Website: lowes
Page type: receipt
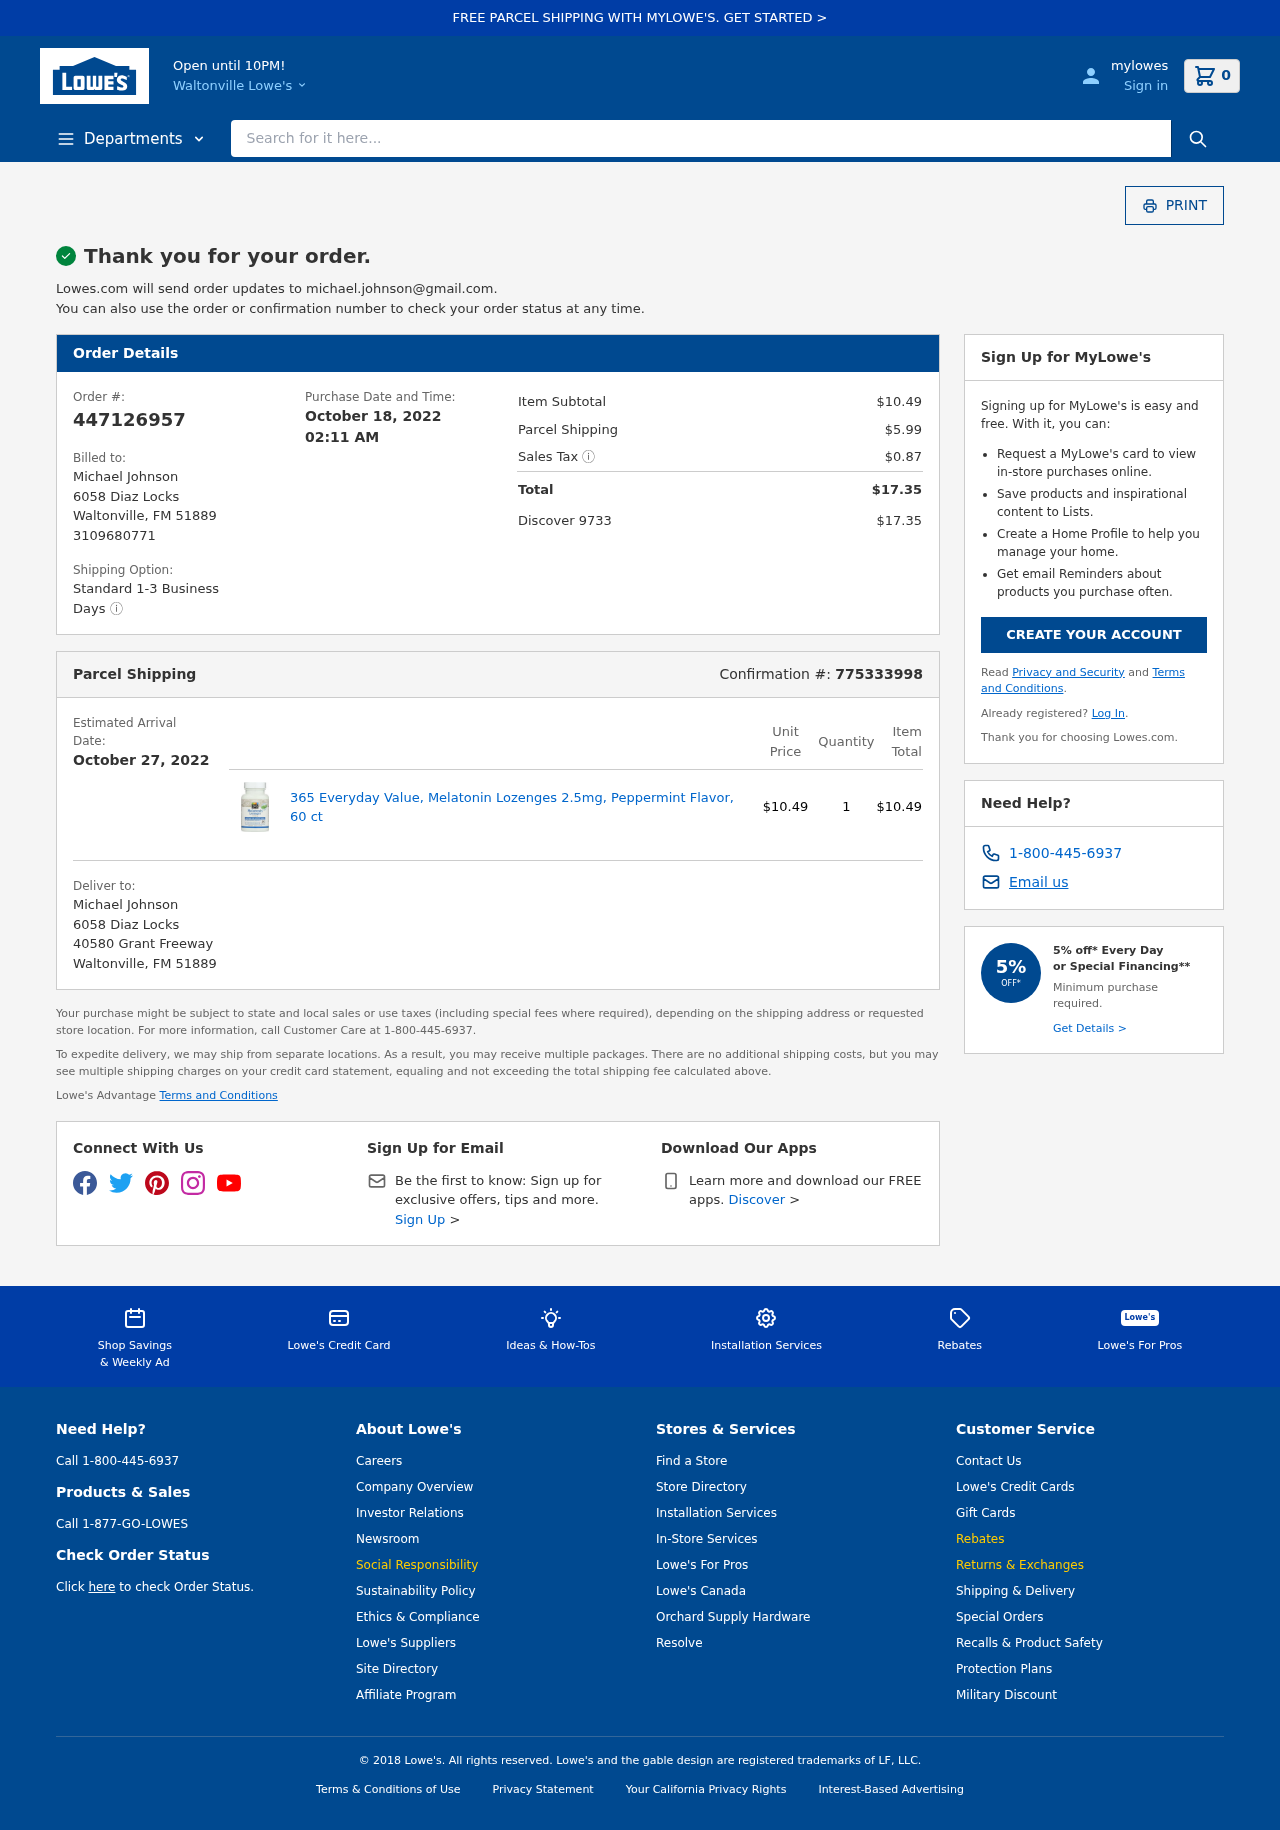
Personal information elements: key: PII_CARD_LAST4
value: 9733
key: PII_CARD_TYPE
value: Discover
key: PII_CITY
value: Waltonville
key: PII_EMAIL
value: michael.johnson@gmail.com
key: PII_FULLNAME
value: Michael Johnson
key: PII_FULLNAME2
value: Michael Johnson
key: PII_PHONE
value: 3109680771
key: PII_POSTCODE
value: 51889
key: PII_STATE_ABBR
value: FM
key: PII_STREET
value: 6058 Diaz Locks
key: PII_STREET2
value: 40580 Grant Freeway
Product elements: key: PRODUCT1_NAME
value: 365 Everyday Value, Melatonin Lozenges 2.5mg, Peppermint Flavor, 60 ct
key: PRODUCT1_PRICE
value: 10.49
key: PRODUCT1_QUANTITY
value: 1
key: PRODUCT1_ITEM_TOTAL
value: $10.49
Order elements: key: ORDER_NUM_ITEMS
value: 0
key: ORDER_ID
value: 447126957
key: ORDER_DATE
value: October 18, 2022 02:11 AM
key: ORDER_SUBTOTAL
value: $10.49
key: ORDER_SHIPPING_COST
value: $5.99
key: ORDER_TAX
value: $0.87
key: ORDER_TOTAL
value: $17.35
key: ORDER_TOTAL2
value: $17.35
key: ORDER_CONFIRMATION
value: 775333998
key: ORDER_DELIVERY_DATE
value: October 27, 2022
Search elements: key: HEADER_SEARCH
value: Search for it here...